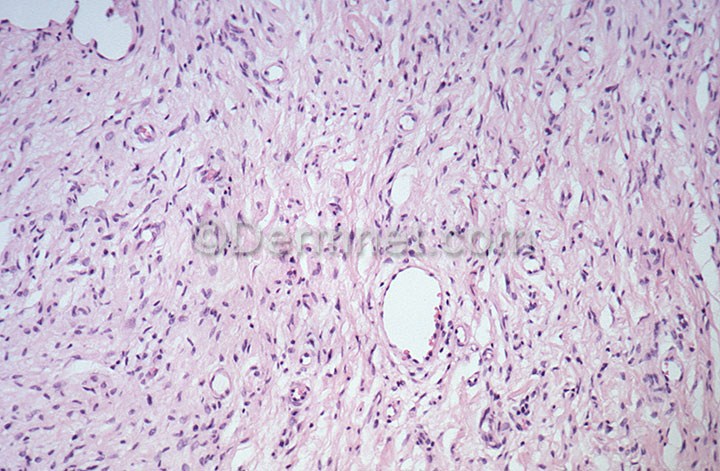
Disease: Systemic Disease